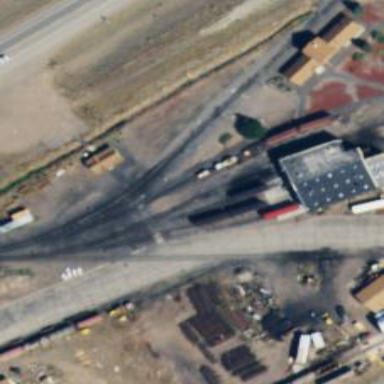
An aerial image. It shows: Railway crossing.